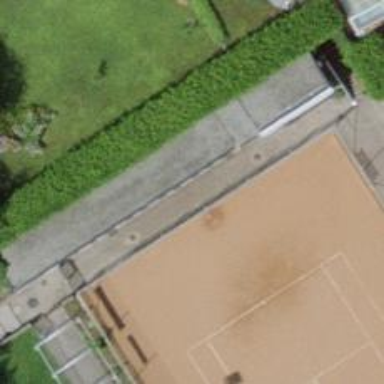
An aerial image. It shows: Bar with tennis court nearby.